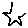
Label: star